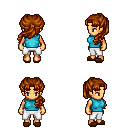
a pixel art fantasy rpg character, female body template, human, tanned skin, teal sleeveless shirt, white pants, brunette princess hairstyle, brown slippers, four views (front, back, left, right), 2x2 character sprite sheet, small pixel art, hard edges, no anti-aliasing